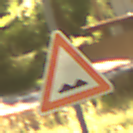
Verkehrszeichen: UnebeneFahrbahn
Umgebung: Outdoor, Nature
Tageszeit: Midday
Wetter: PartlyCloudy
Licht: Natural
Jahreszeit: NotSpecified
Kontrast: LowContrast